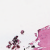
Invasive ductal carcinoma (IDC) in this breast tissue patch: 0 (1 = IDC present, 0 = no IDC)